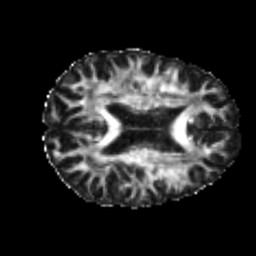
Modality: FA
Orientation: axial
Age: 23
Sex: male
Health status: healthy
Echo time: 0.074 s